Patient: sex M, age 48
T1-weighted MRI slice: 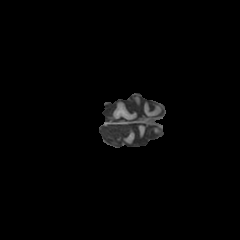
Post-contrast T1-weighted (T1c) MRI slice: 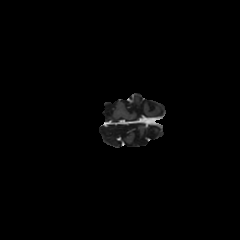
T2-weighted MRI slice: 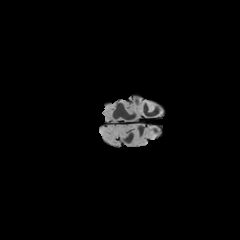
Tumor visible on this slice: no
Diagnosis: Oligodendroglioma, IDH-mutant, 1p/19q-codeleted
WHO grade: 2